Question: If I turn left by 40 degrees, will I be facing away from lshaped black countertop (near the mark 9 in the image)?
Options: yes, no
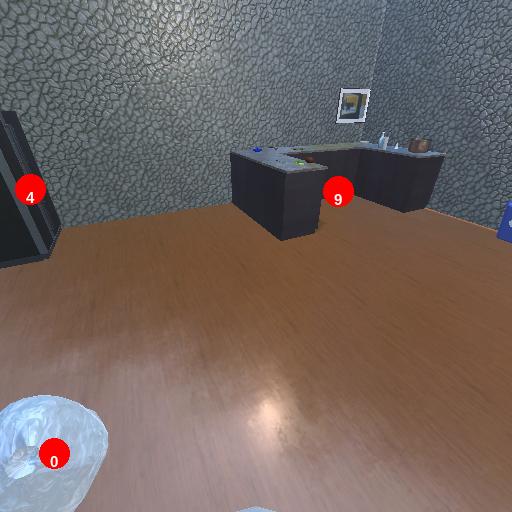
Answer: yes